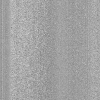
Atmospheric dust classification: dusty